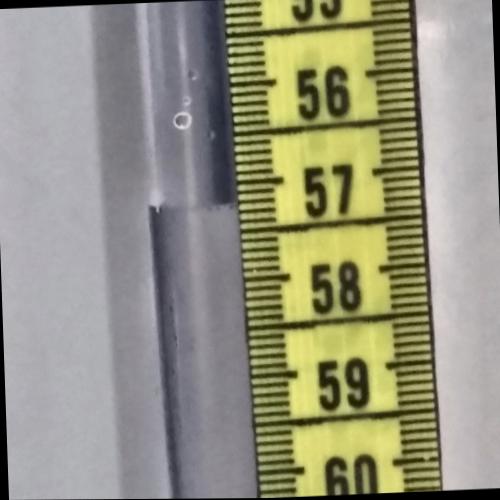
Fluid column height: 57.2 cm